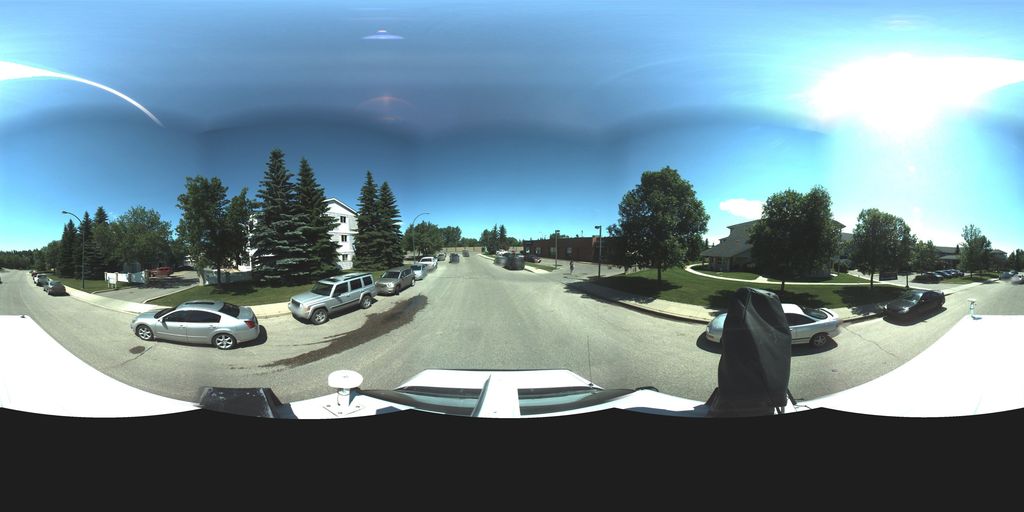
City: saskatoon